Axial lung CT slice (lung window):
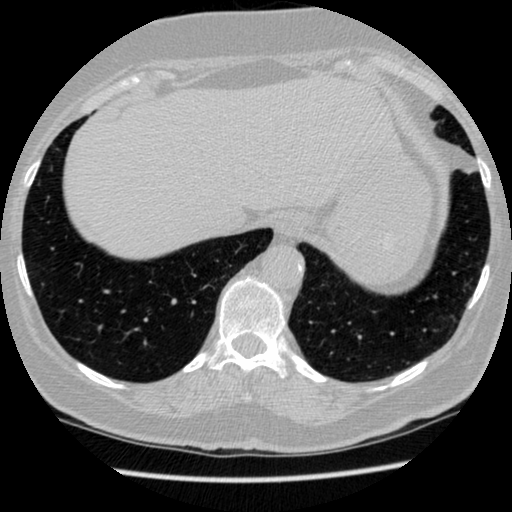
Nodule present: no